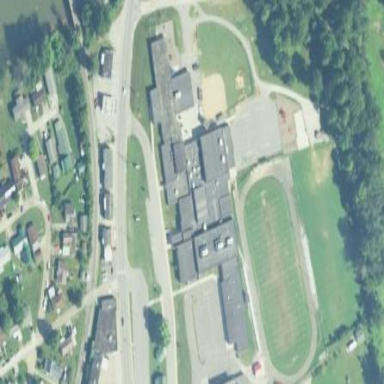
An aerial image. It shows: School building.